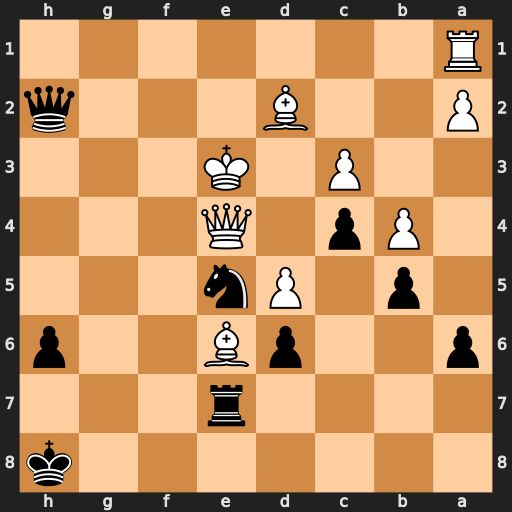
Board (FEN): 7k/4r3/p2pB2p/1p1Pn3/1Pp1Q3/2P1K3/P2B3q/R7
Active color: b
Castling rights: -
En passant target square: -
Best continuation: Rg7 Qf4 Rg3+